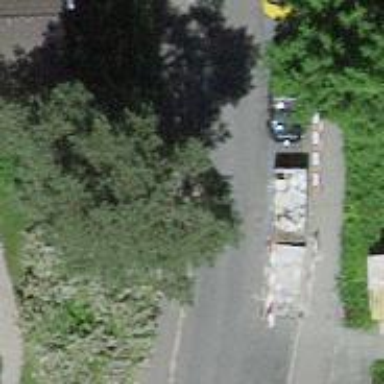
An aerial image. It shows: Living street with asphalt surface and separate sidewalk.